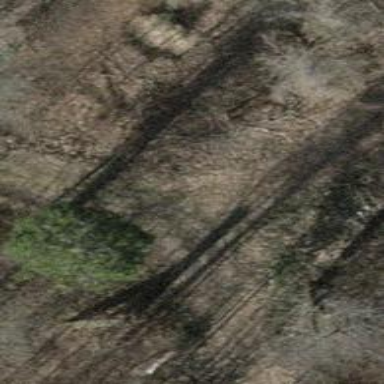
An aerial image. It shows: Grass track with grade4 quality surface.